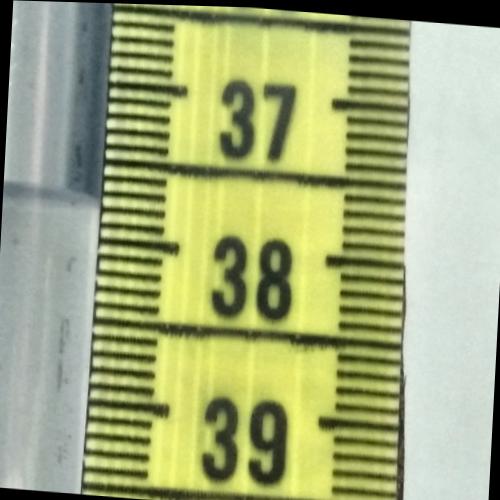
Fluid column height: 37.7 cm